Question: Im trying to make a basic shape ( Hexigon ) to start and learn some basics about OpenGL on the Android platform and i have a little problem.
I have successfully made a pointy Hexagon, but when i convert it into a flat Hexygon it doesnt render correctly. Here is some code, for you guys to figure out the problem ( probably a easy fix.. )
vertices / indices
'''
//flat hexagon
private float verticesFlat[] = {
0.0f, 0.0f, 0.0f, //center
-0.5f, 1.0f, 0.0f, // left top
0.5f, 1.0f, 0.0f, // right top
1.0f, 0.0f, 0.0f, // right
0.5f, 1.0f, 0.0f, // right bottom
-0.5f, -1.0f, 0.0f, // left bottom
-1.0f, 0.0f, 0.0f, // left
};
private short[] indices = { 0, 1, 2, 3, 4, 5, 6, 1 };
'''
standard vertex / index Buffers..
'''
// a float is 4 bytes, therefore we multiply the number if
// vertices with 4.
ByteBuffer vbb = ByteBuffer.allocateDirect(verticesFlat.length * 4);
vbb.order(ByteOrder.nativeOrder());
vertexBuffer = vbb.asFloatBuffer();
vertexBuffer.put(verticesFlat);
vertexBuffer.position(0);
// short is 2 bytes, therefore we multiply the number if
// vertices with 2.
ByteBuffer ibb = ByteBuffer.allocateDirect(indices.length * 2);
ibb.order(ByteOrder.nativeOrder());
indexBuffer = ibb.asShortBuffer();
indexBuffer.put(indices);
indexBuffer.position(0);
'''
The onDraw(GL10 gl):
'''
gl.glClear(GL10.GL_COLOR_BUFFER_BIT | GL10.GL_DEPTH_BUFFER_BIT);
gl.glMatrixMode(GL10.GL_MODELVIEW);
gl.glLoadIdentity();
GLU.gluLookAt(gl, 0, 0, -5, 0f, 0f, 0f, 0f, 1.0f, 0.0f);
gl.glEnableClientState(GL10.GL_VERTEX_ARRAY);
gl.glVertexPointer(3, GL10.GL_FLOAT, 0, vertexBuffer);
gl.glDrawElements(GL10.GL_TRIANGLE_FAN, indices.length, GL10.GL_UNSIGNED_SHORT, indexBuffer);
gl.glDisableClientState(GL10.GL_VERTEX_ARRAY);
'''
The result im getting is illustrated in the image below:

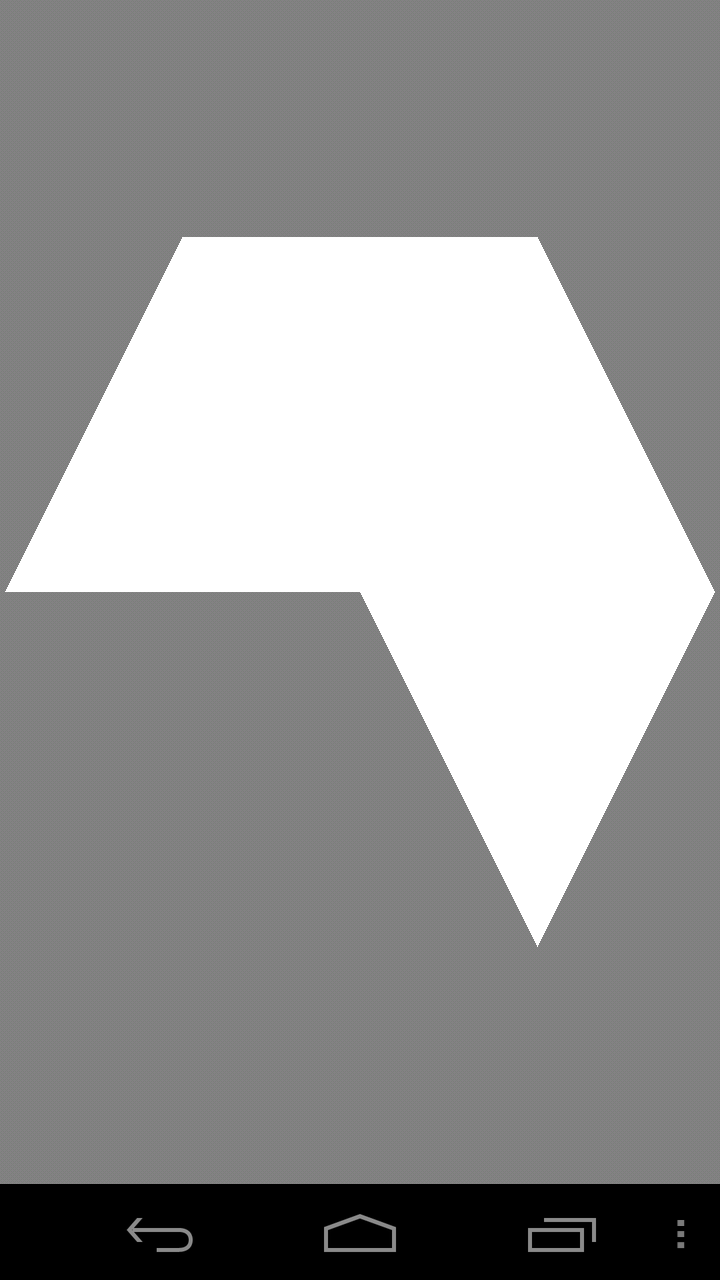
Answer: Should be
'''
private float verticesFlat[] = {
0.0f, 0.0f, 0.0f, //center
-0.5f, 1.0f, 0.0f, // left top
0.5f, 1.0f, 0.0f, // right top
1.0f, 0.0f, 0.0f, // right
0.5f, -1.0f, 0.0f, // right bottom (notice sign)
-0.5f, -1.0f, 0.0f, // left bottom
-1.0f, 0.0f, 0.0f, // left
};
'''